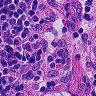
Metastatic tissue present: no